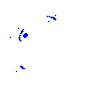
Particle: kaon